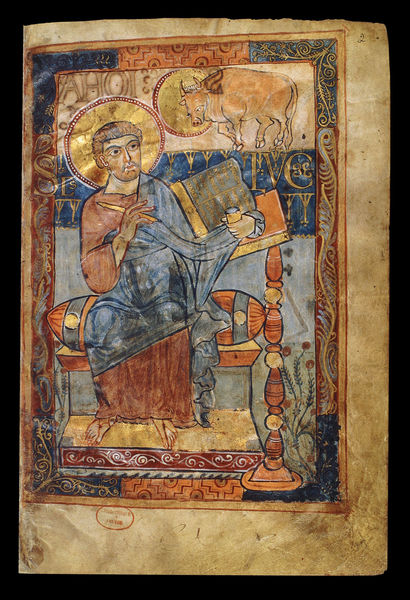
Titel: Godescalc Evangelistar
Standort: Herkunftsort: Aachen (EU - D)
Institution: Paris, Bibliothèque Nationale
Schlagwörter: blau, mann, sitzen, braun, bunt, glas, säule, zeichnung, rot, tier, muster, ornament, bibel, rahmen, gewand, gold, sessel, blatt, pflanzen, füße, schrift, papier, sitz, farben, farbe, kissen, thron, thomas, bett, buch, denken, seite, stift, tinte, pergament, heiligenschein, christus, stigmata, schreiben, christlich, mittelalter, heiliger, schreiber, heilig, ochse, stier, sitzkissen, ikone, kostbar, apostel, buchmalerei, evangelist, lukas, inspiration, illumination, t, ahoi